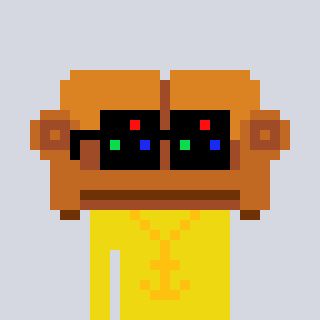
a pixel art character with square black sunglasses, a couch-shaped head and a yellow-colored body on a cool background